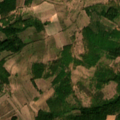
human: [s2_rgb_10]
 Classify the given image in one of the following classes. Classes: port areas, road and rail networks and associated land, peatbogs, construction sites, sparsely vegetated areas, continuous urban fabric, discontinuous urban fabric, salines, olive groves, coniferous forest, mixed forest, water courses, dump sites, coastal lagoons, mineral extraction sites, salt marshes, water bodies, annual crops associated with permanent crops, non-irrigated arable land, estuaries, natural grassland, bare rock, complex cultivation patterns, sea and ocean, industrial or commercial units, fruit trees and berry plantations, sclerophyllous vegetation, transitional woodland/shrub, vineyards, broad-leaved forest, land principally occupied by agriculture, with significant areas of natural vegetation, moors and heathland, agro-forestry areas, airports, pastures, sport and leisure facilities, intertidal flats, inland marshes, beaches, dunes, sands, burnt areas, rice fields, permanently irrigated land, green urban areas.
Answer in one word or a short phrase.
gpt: complex cultivation patterns, land principally occupied by agriculture, with significant areas of natural vegetation, broad-leaved forest, transitional woodland/shrub